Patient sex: M
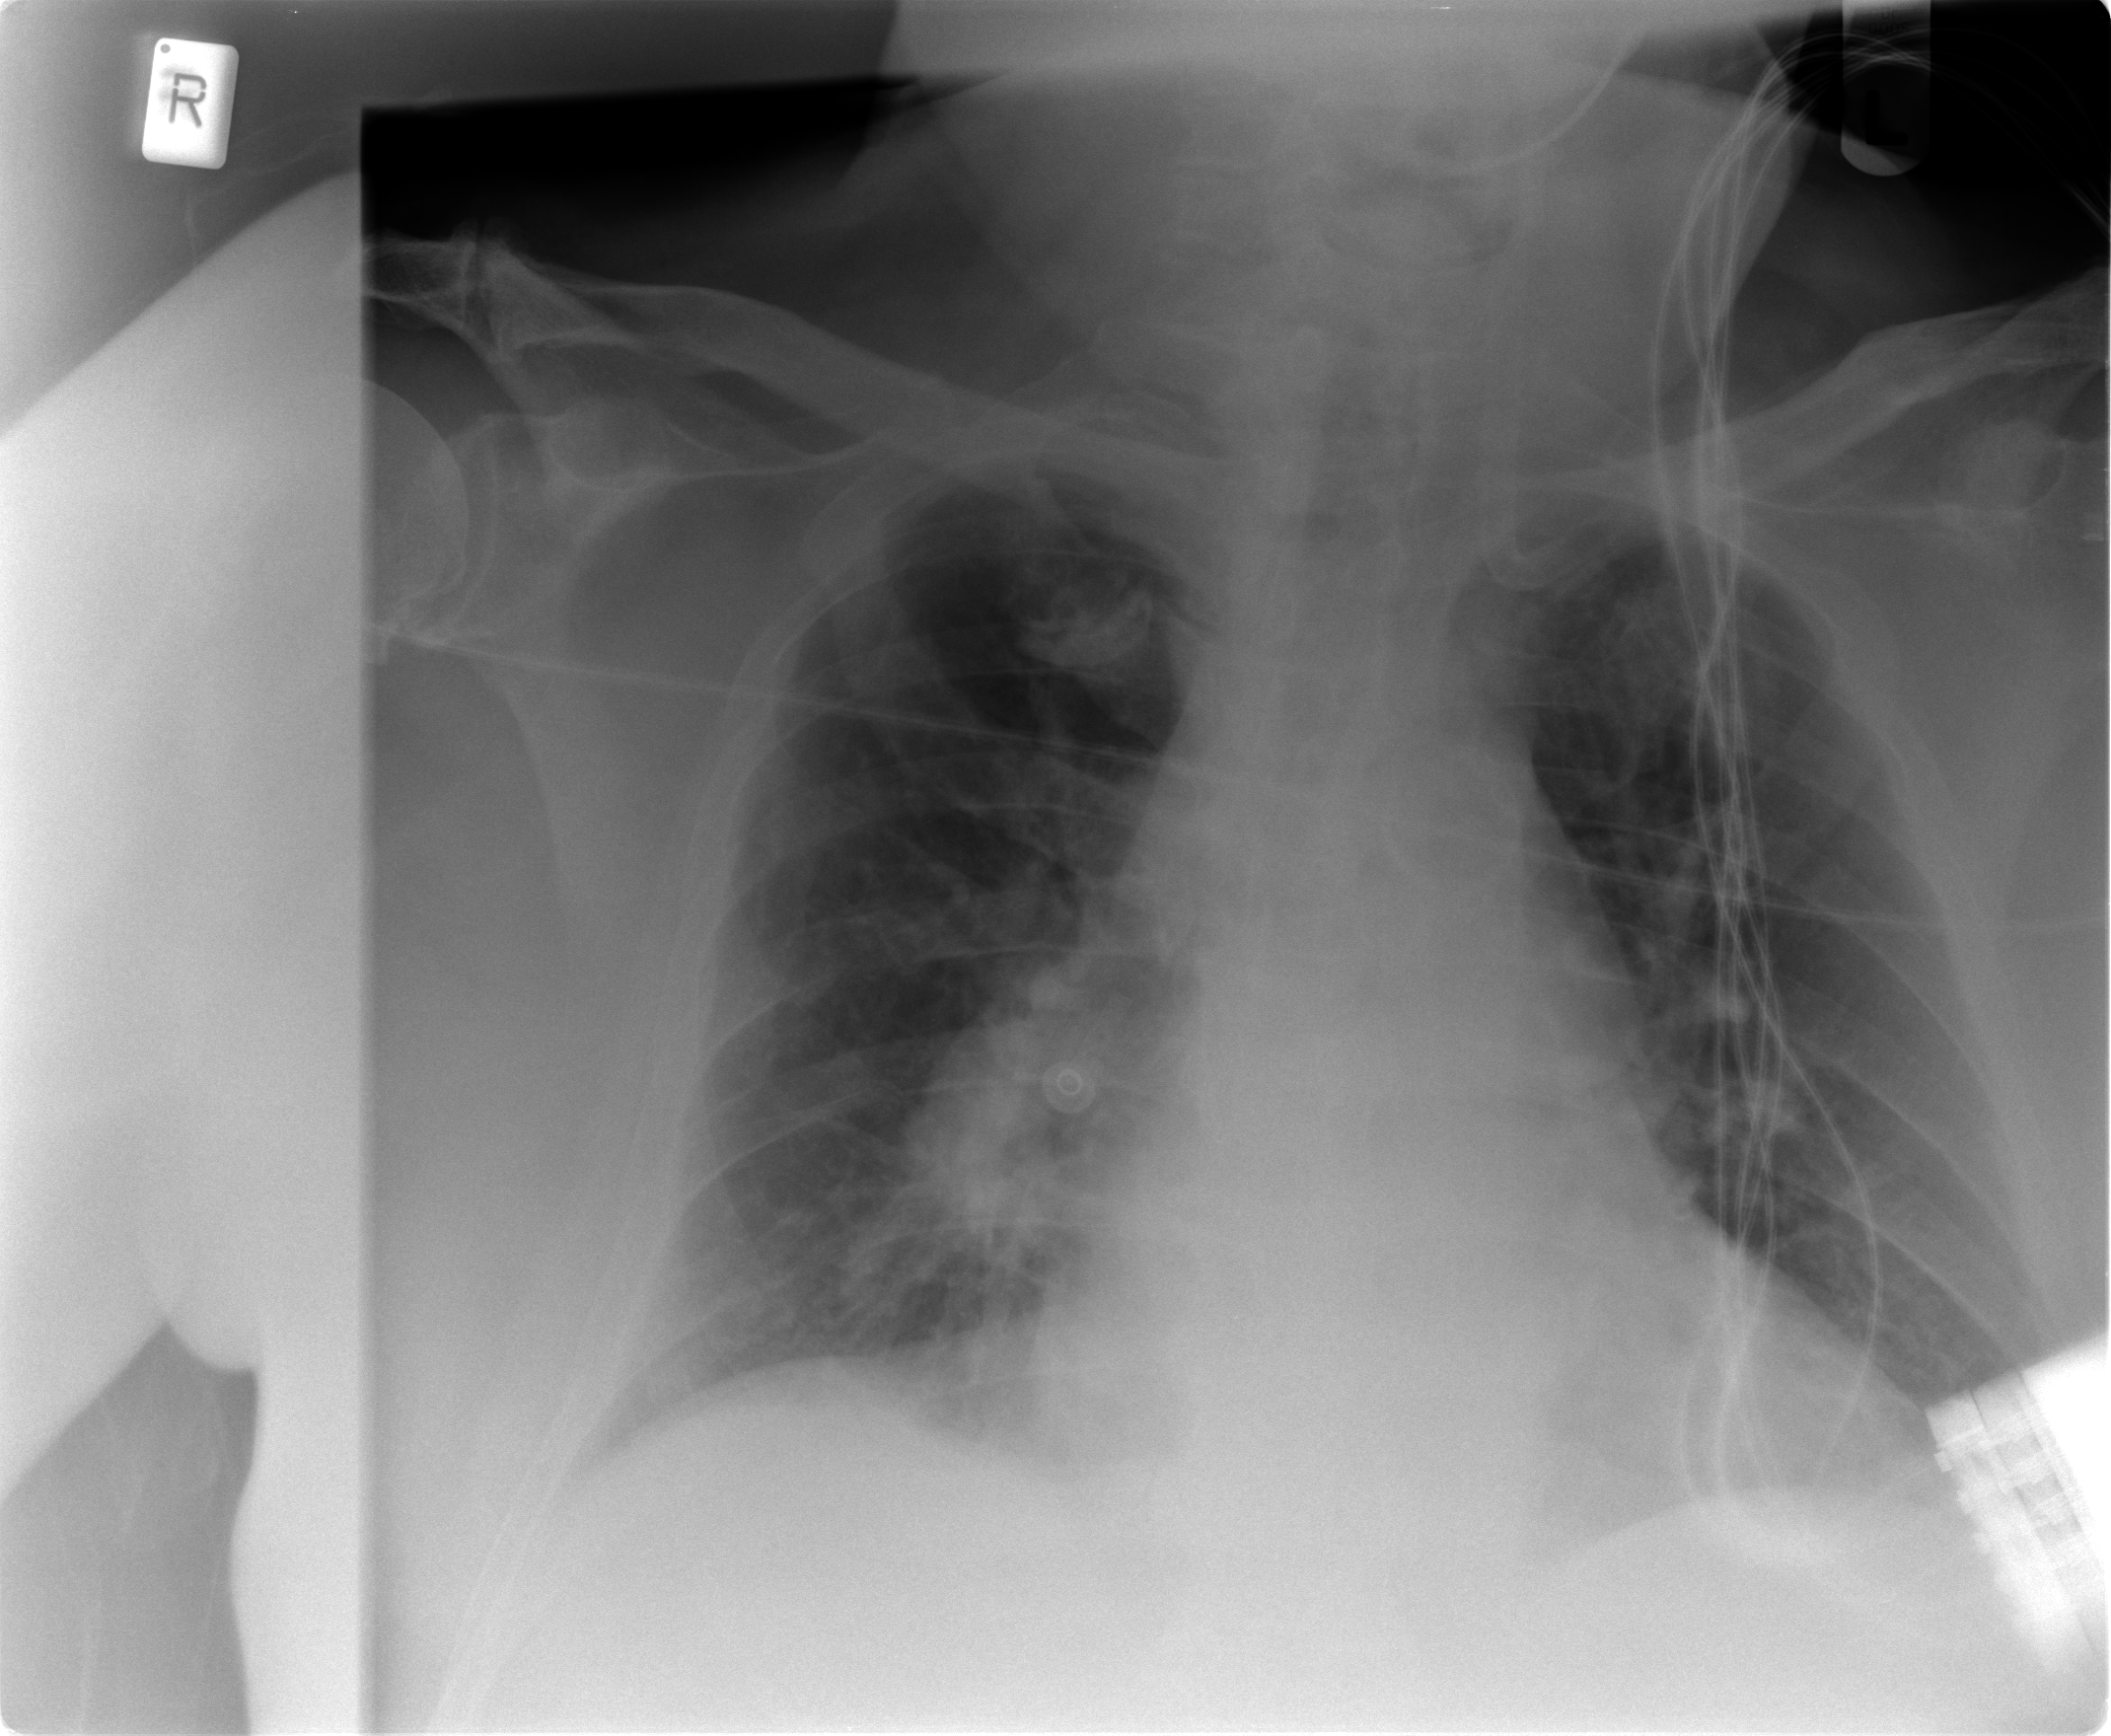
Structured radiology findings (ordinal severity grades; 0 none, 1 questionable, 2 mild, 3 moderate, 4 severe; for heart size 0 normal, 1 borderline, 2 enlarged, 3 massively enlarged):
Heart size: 2
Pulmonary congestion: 2
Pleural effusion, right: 2
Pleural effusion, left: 2
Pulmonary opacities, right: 2
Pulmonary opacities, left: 0
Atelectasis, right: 0
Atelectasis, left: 0